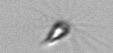
Label: Calciopappus